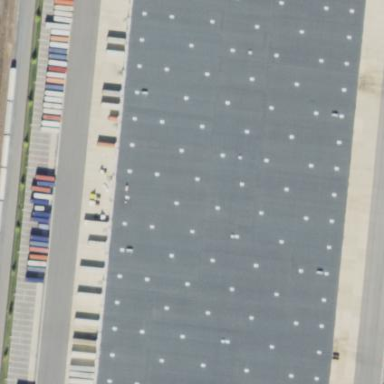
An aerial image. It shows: Warehouse building.